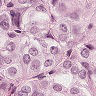
Metastatic tissue present: yes